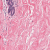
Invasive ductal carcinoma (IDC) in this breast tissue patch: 0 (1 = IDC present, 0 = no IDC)